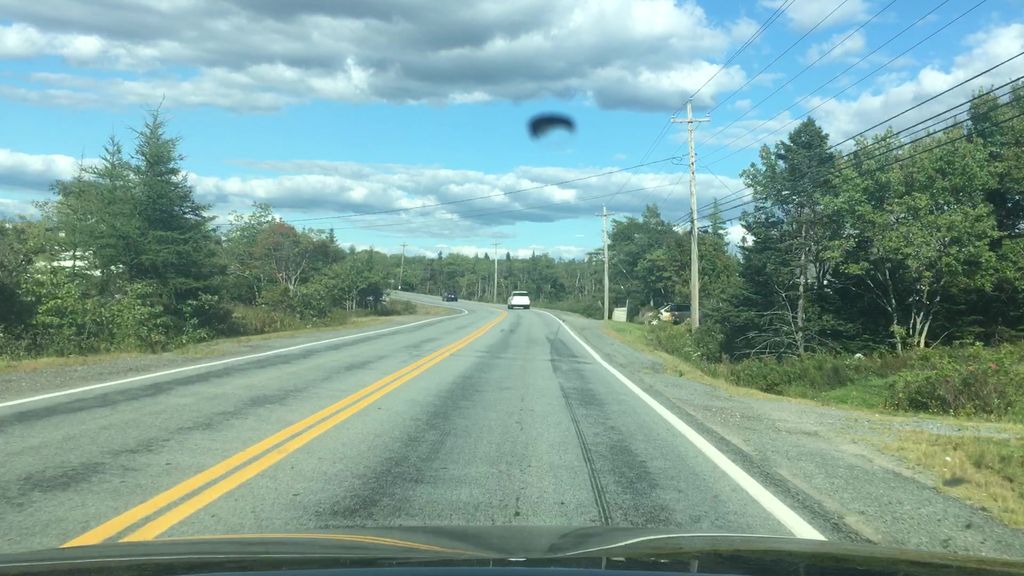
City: halifax